Question: In a mobile web application i want to create a home page where the background image has got an animation like a portrait image slide.
Eg: mobile has got a screen with 360px .. i have a background image 500px ..On page load show position 0 t0 300 and then slide automatically until 600px.
Got this idea from pegasus airlines mobile app.
Can any body guide how to implement using CSS,HTML,JQUERY.

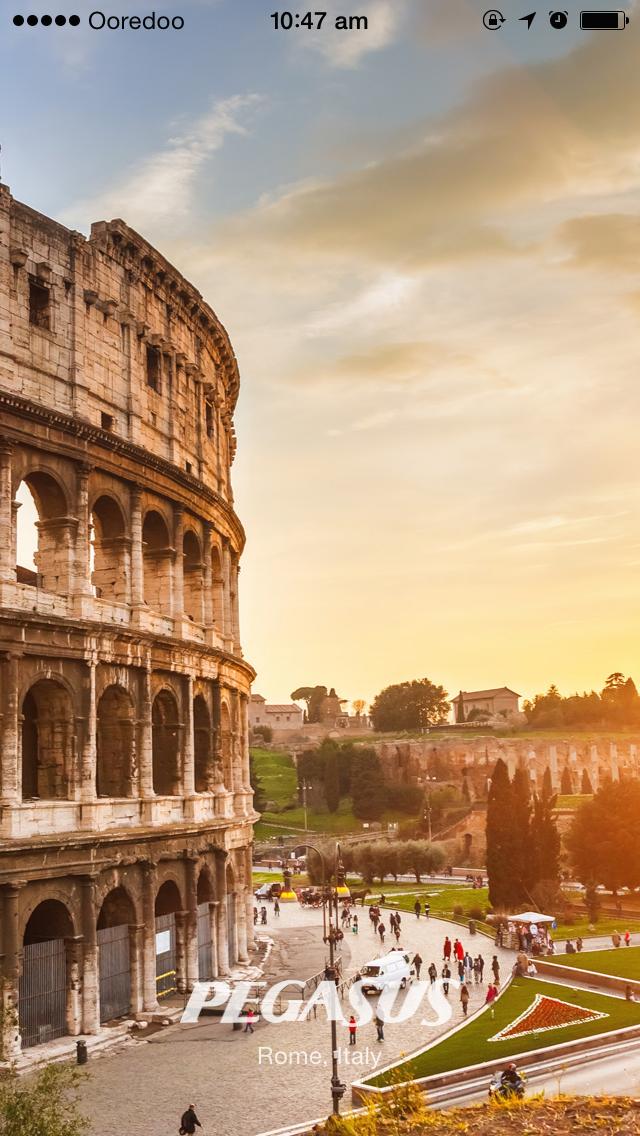
Answer: After putting everything in place, you need to use jQuery animate() function:
'''
$(document).ready(function(){ $("#mycontainerID").animate({"background-position": "-300px"}, 2000,'linear'); });
'''
Supposing that your background is located in 0,0 and you want the animation to lasts 2s.